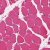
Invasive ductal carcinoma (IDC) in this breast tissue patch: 0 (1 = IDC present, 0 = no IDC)